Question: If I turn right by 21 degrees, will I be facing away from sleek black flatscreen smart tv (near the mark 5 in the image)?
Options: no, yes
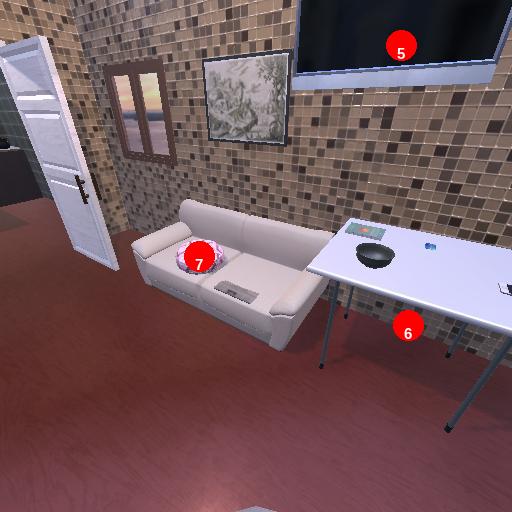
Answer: no